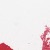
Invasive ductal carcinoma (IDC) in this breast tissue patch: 0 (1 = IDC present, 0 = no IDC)